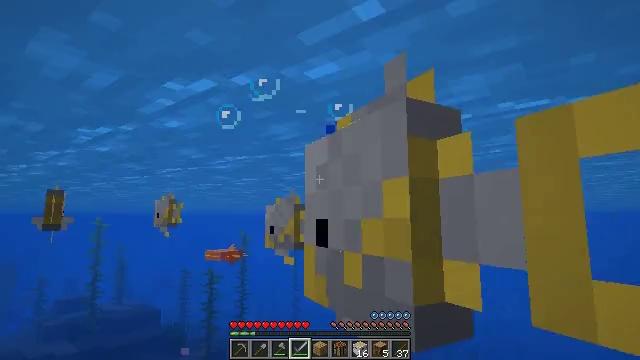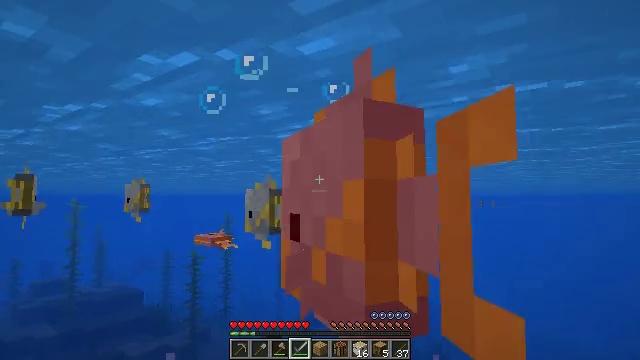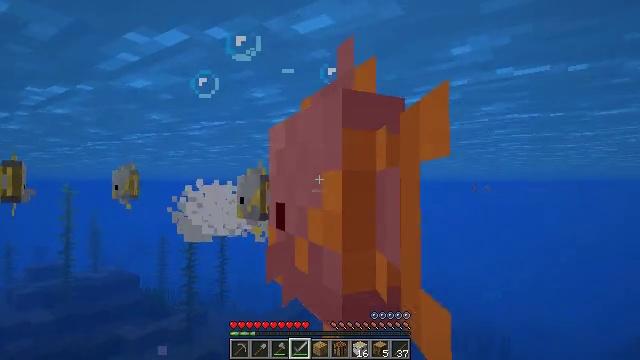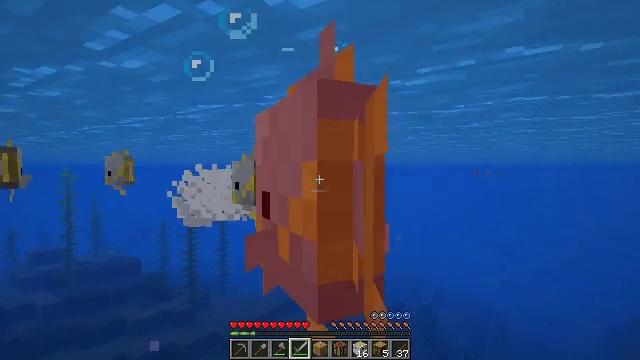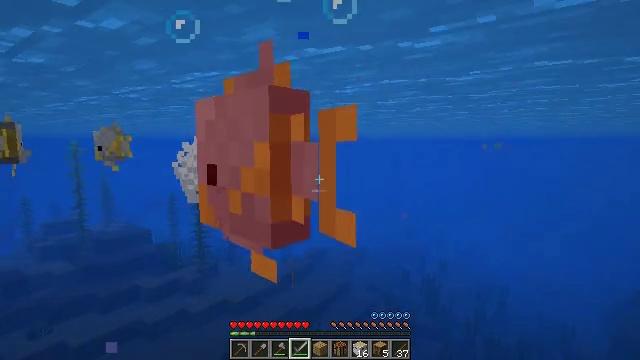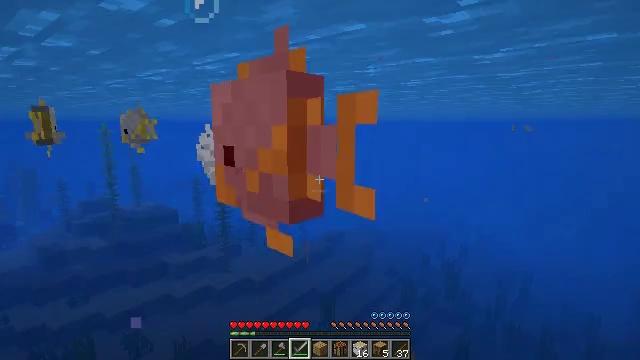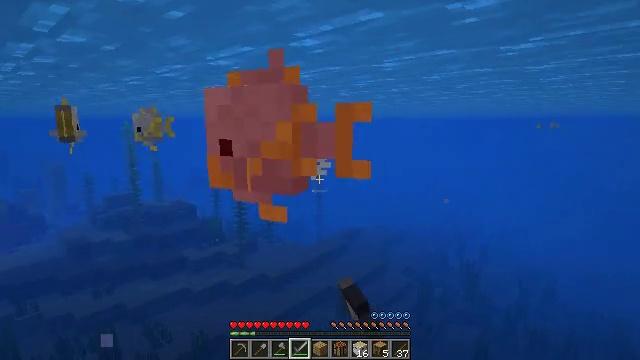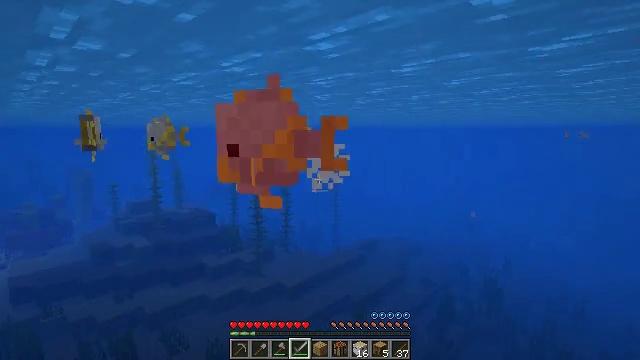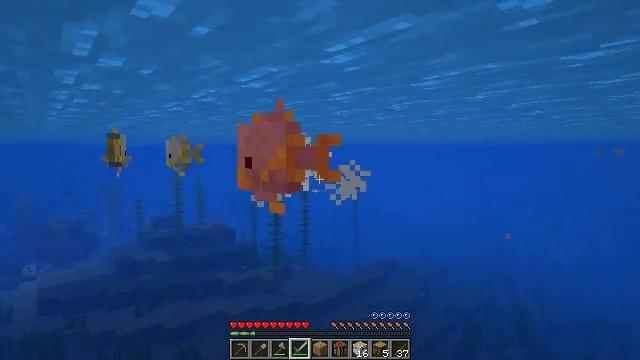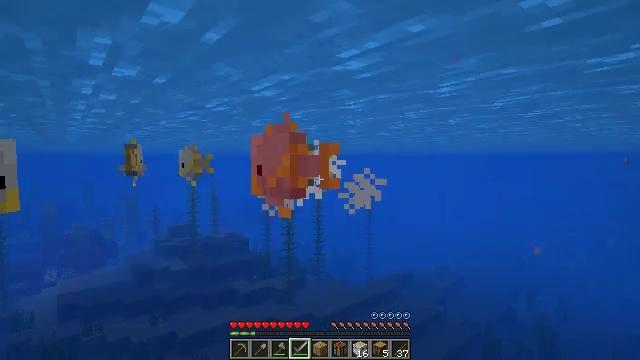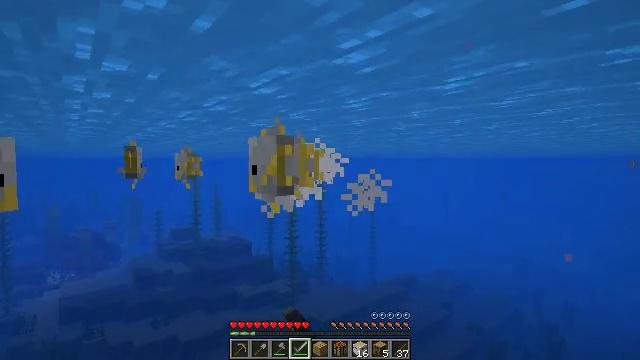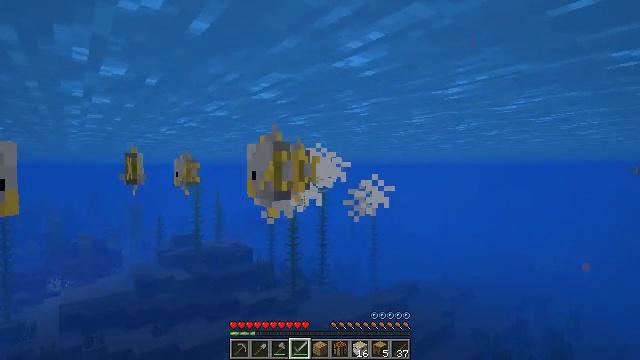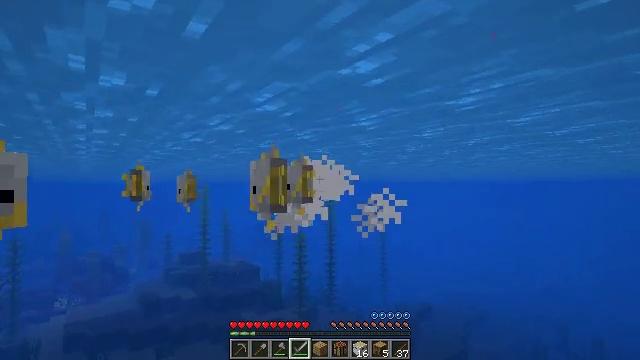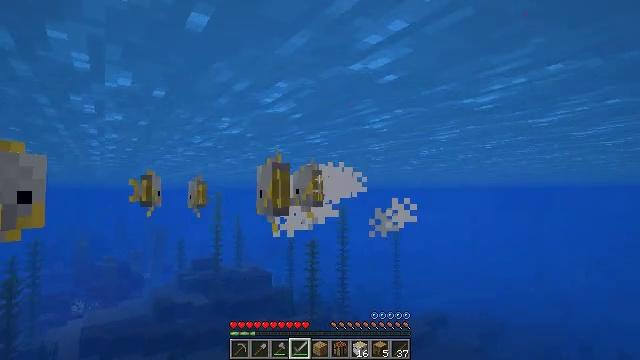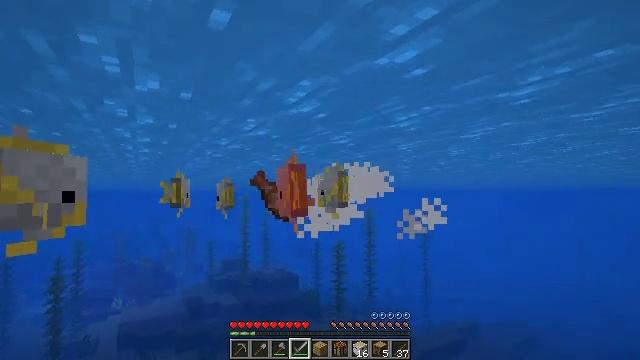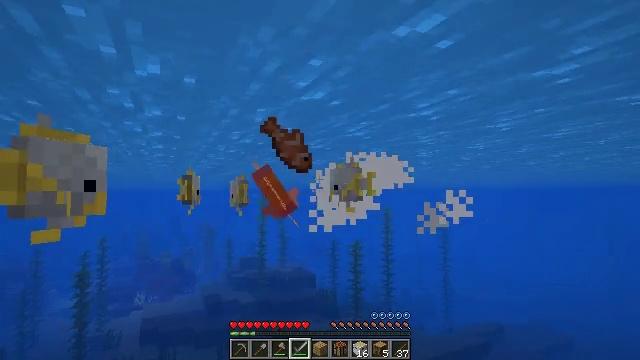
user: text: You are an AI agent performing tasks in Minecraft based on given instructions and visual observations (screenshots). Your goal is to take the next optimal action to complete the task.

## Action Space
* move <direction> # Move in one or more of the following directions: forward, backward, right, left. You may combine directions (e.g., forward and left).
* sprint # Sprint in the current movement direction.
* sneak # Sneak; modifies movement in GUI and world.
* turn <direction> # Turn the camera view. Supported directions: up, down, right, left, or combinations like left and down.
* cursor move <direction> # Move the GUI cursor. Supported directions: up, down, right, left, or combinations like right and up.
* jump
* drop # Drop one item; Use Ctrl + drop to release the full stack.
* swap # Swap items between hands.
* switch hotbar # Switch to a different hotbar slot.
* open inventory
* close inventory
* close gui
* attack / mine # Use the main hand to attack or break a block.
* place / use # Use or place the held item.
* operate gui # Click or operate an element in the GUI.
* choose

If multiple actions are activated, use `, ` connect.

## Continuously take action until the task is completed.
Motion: motion action
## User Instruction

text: Kill mobs in the water.
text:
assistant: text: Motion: move forward, turn right and down, attack / mine
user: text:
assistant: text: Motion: move forward and move right, turn down, attack / mine
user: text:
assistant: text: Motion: move forward and move right, turn down, attack / mine
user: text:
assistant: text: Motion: move forward and move right, turn left and down
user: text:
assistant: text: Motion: move forward, turn left and down, attack / mine
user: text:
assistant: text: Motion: move forward, turn left, attack / mine
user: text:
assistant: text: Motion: move forward, turn left and up, attack / mine
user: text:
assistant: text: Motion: move forward, turn left and up
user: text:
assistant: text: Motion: move forward, turn left and up, attack / mine
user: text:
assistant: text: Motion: move forward, attack / mine
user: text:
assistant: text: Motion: move forward, turn up, attack / mine
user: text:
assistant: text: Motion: move forward, turn left and up
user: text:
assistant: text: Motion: move forward, turn left and up
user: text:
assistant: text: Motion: move forward, turn left, attack / mine
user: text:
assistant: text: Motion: move forward, turn left, attack / mine
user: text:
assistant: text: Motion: move forward, attack / mine
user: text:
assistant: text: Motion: move forward
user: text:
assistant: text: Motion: move forward, attack / mine
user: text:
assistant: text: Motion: move forward, attack / mine
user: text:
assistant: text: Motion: move forward, turn left, attack / mine
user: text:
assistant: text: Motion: move forward, turn left
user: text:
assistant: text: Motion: move forward, attack / mine
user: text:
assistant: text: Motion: move forward, attack / mine
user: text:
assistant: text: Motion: move forward, turn up, attack / mine
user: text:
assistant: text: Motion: move forward, turn up
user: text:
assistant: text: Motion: move forward
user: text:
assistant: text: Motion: move forward
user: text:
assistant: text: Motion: move forward
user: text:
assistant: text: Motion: move forward, turn down
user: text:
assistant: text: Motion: move forward, turn left and down